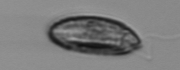
Label: Katodinium_or_Torodinium